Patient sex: F
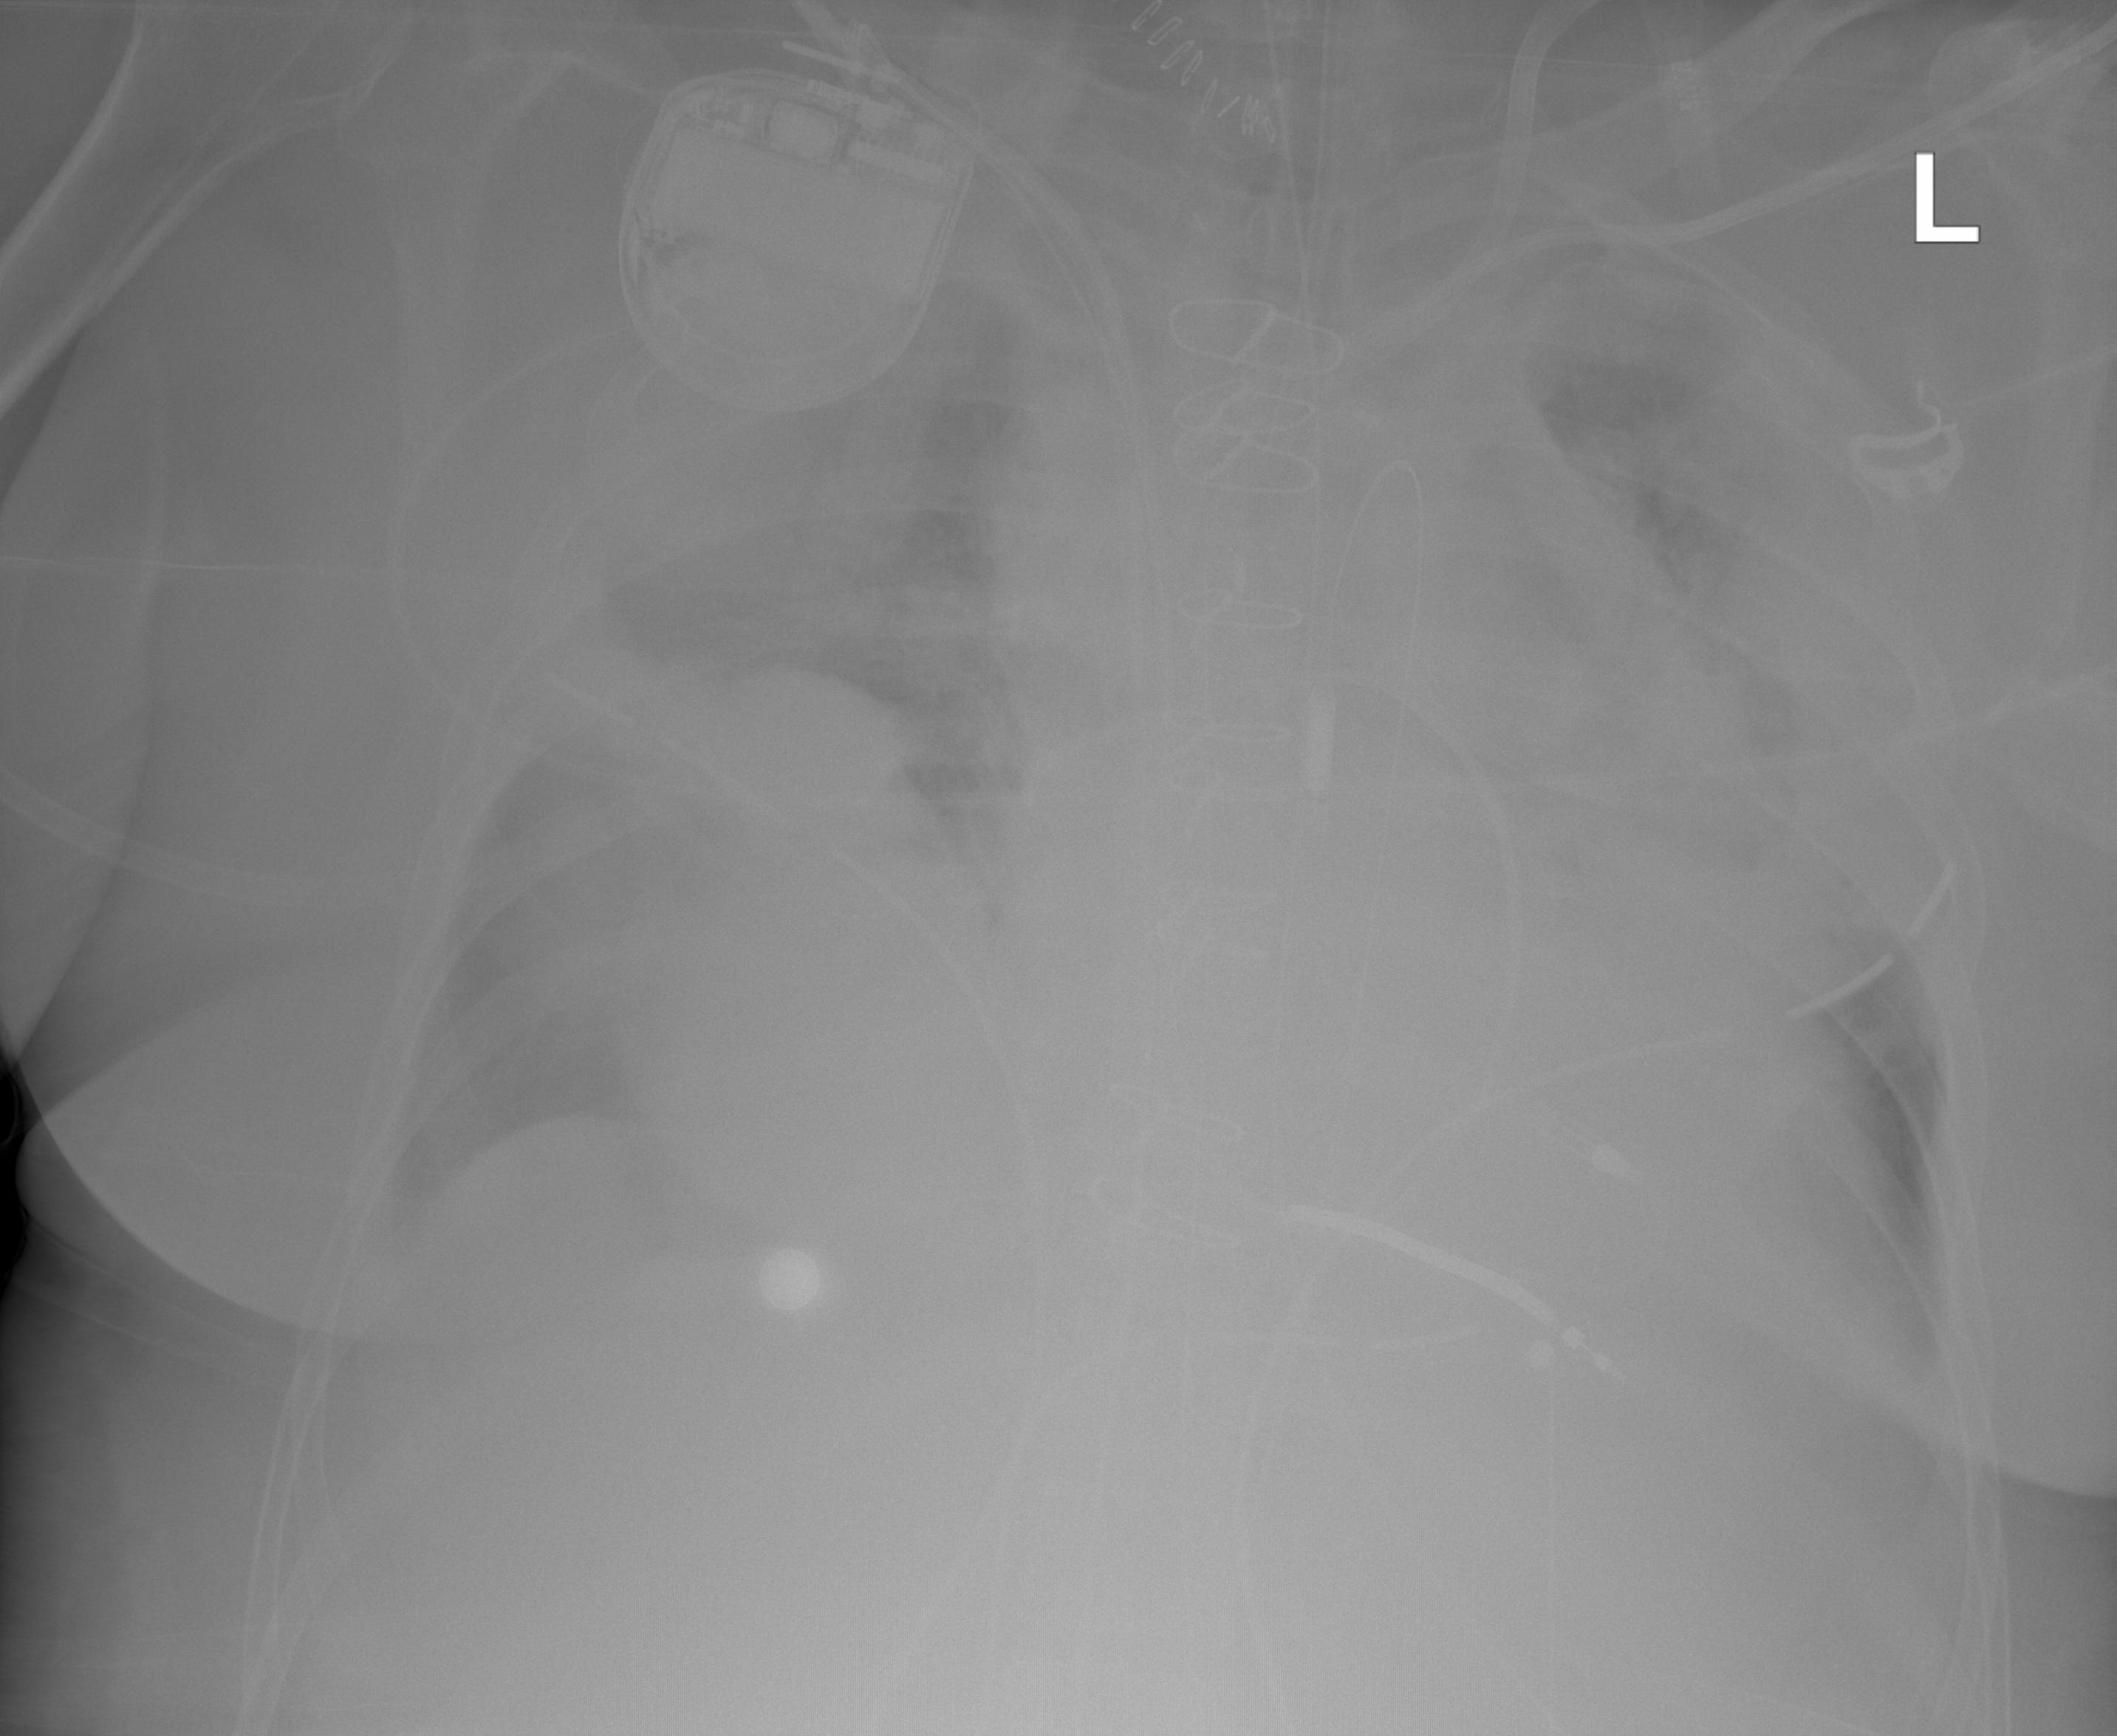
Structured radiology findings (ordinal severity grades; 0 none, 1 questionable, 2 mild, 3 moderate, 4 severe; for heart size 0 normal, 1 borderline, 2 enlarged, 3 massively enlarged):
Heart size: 2
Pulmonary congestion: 2
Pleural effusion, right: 2
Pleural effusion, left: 3
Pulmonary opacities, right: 2
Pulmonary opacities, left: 4
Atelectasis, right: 2
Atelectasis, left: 4